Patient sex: M
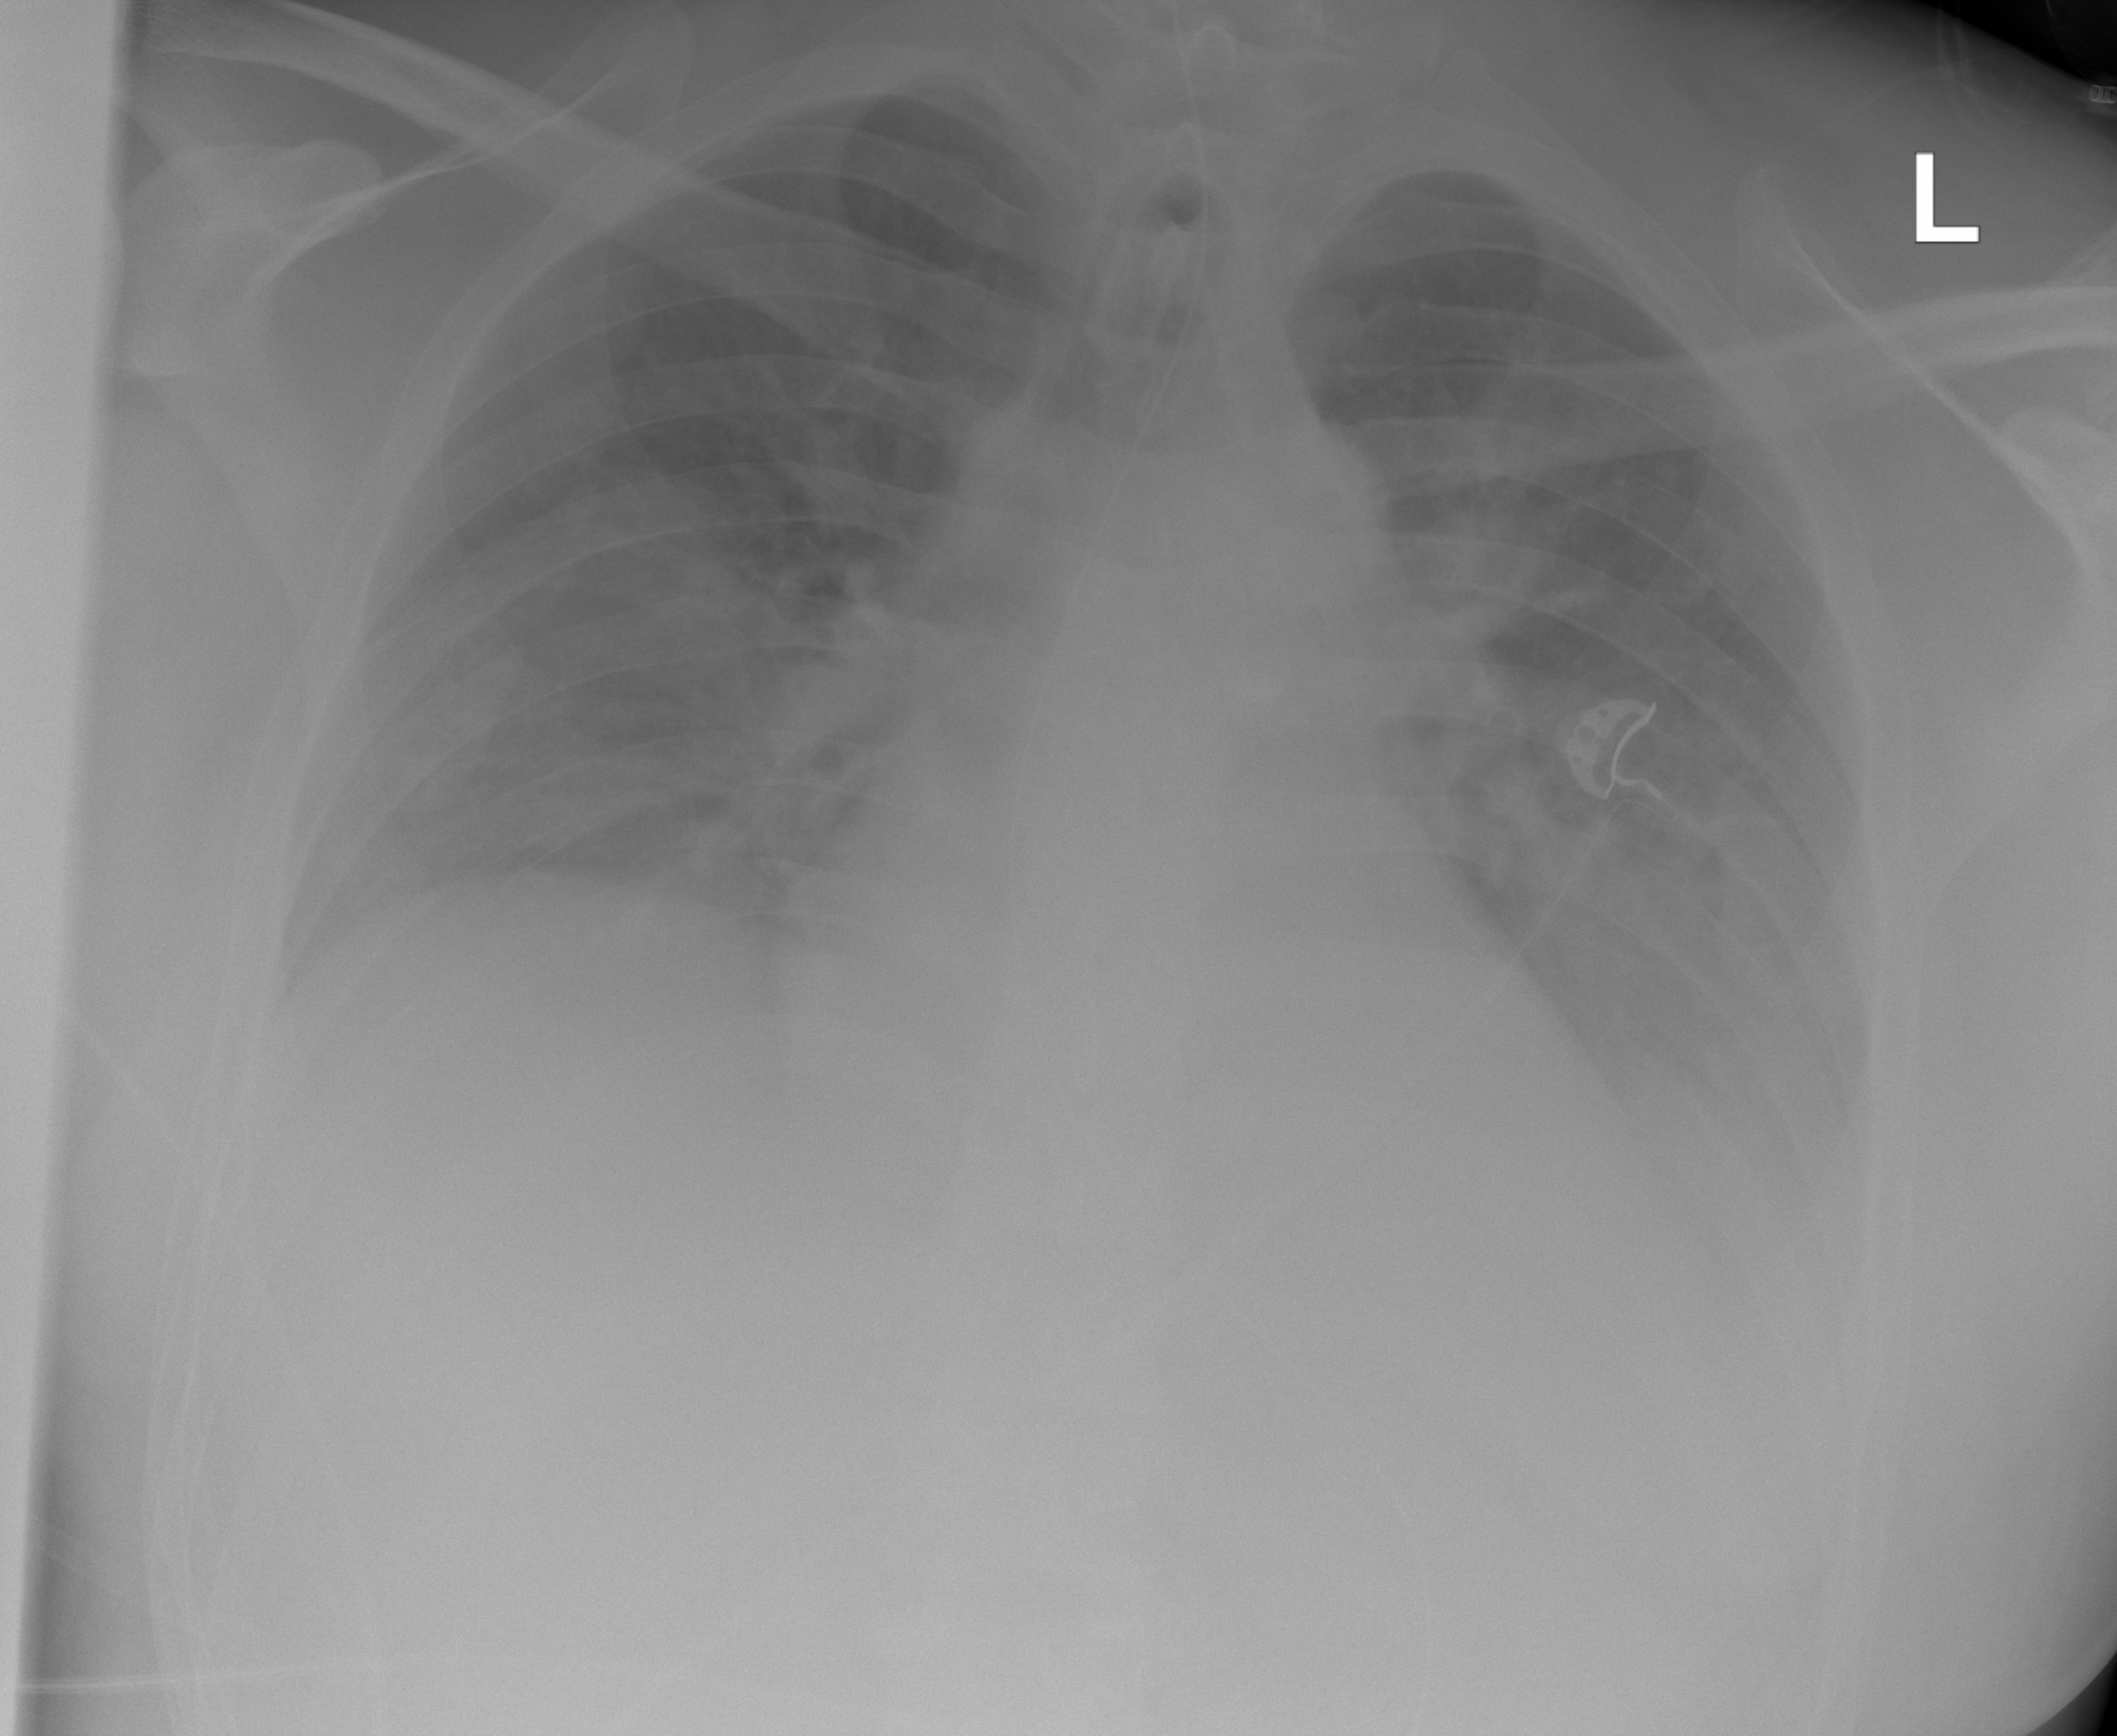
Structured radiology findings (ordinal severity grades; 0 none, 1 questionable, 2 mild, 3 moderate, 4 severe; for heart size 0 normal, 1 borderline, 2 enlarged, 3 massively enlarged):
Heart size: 2
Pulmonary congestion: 1
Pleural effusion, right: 1
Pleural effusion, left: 2
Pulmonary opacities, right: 0
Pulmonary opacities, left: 0
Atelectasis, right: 2
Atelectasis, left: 2